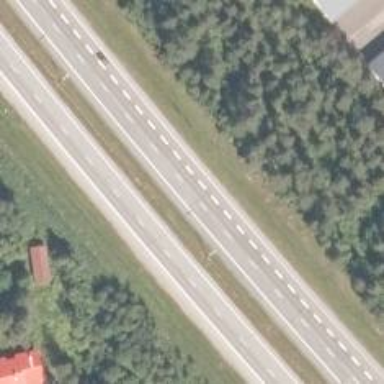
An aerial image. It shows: Asphalt motorway.